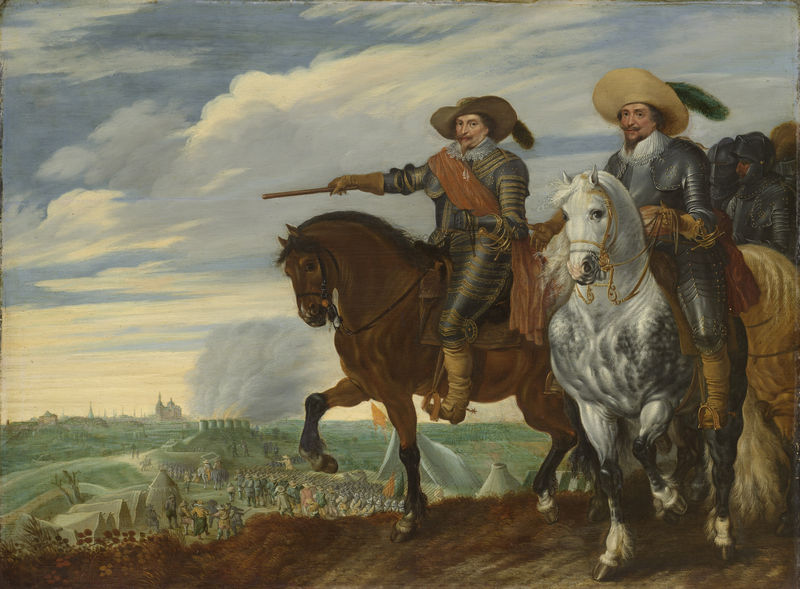
Titel: Prins Frederik Hendrik en graaf Ernst Casimir bij het beleg van 's-Hertogenbosch
Künstler: Pauwels van Hillegaert
Standort: Amsterdam
Institution: Rijksmuseum
Schlagwörter: feder, himmel, weiß, wolken, fluss, braun, hut, hüte, rauch, pferd, pferde, reiter, federbusch, hufe, stab, krieg, schlacht, soldaten, explosion, heer, rüstung, schimmel, hut mit feder